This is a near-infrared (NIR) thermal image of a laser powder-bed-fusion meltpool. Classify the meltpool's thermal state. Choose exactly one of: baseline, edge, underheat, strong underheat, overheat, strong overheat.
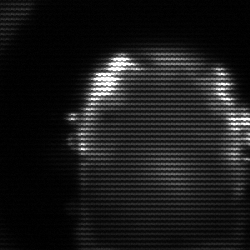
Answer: baseline